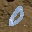
Label: 0